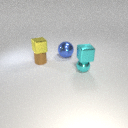
small cyan metal sphere in front of small brown metal cylinder